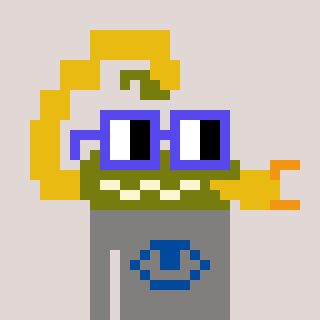
a pixel art character with square blue glasses, a scorpion-shaped head and a bluegrey-colored body on a warm background